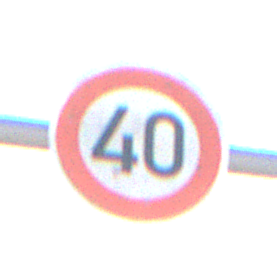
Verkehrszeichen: Geschwindigkeit40
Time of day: Midday
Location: Outdoor (Nature)
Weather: Clear
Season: NotSpecified
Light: Natural